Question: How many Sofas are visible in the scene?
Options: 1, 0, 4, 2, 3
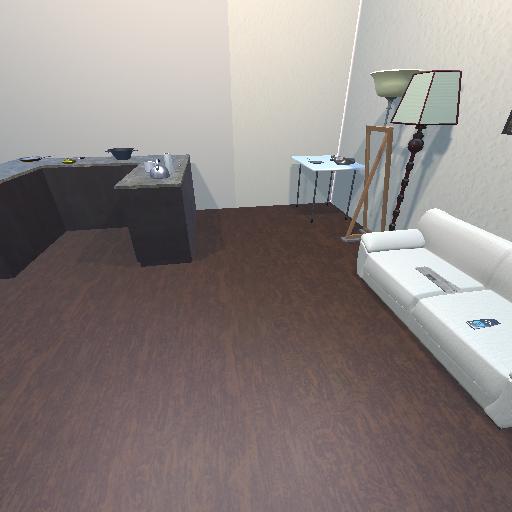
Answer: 1